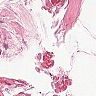
Metastatic tissue present: no